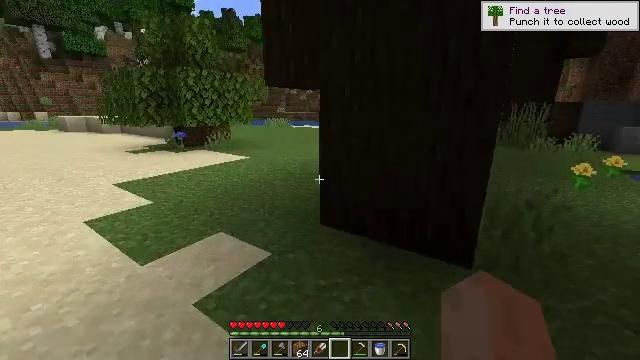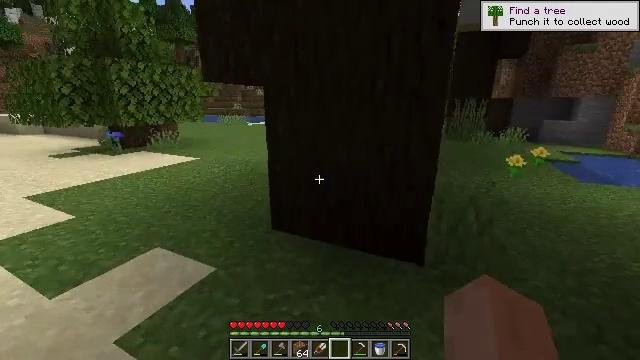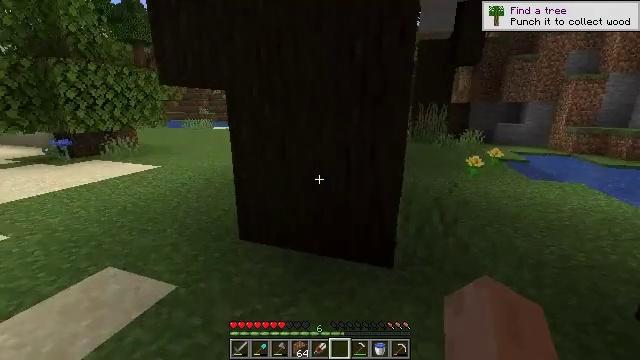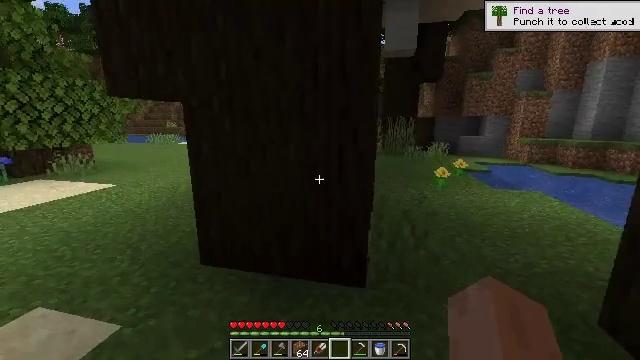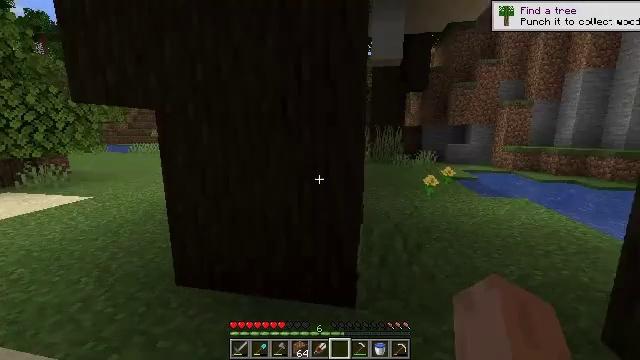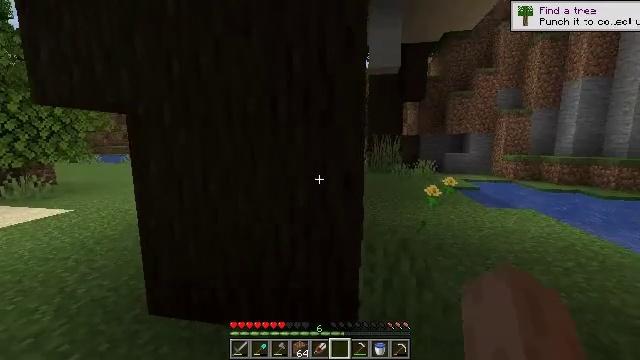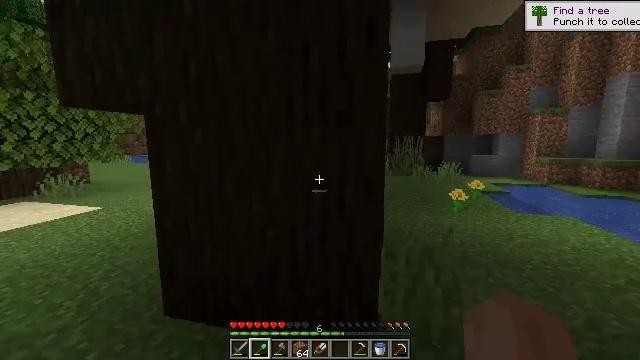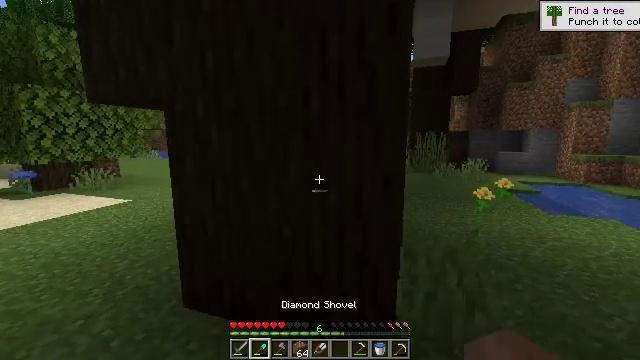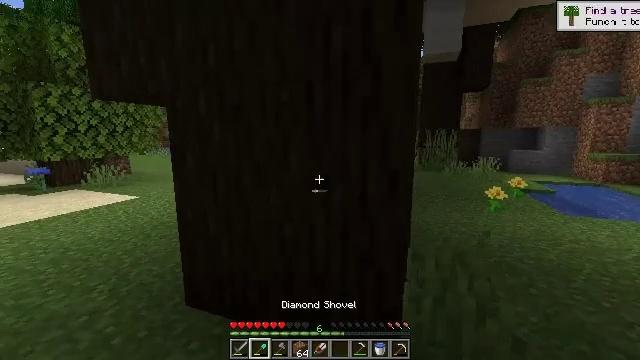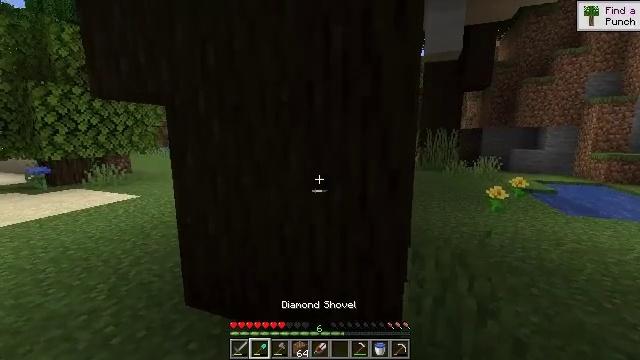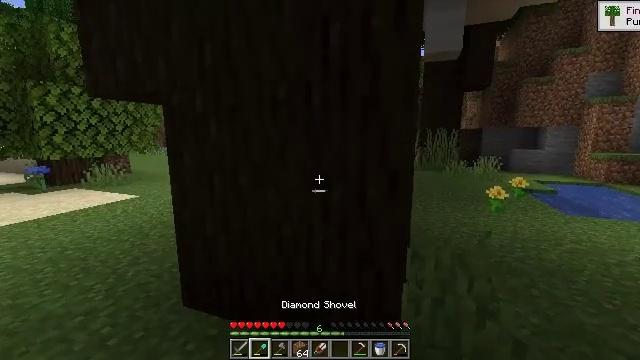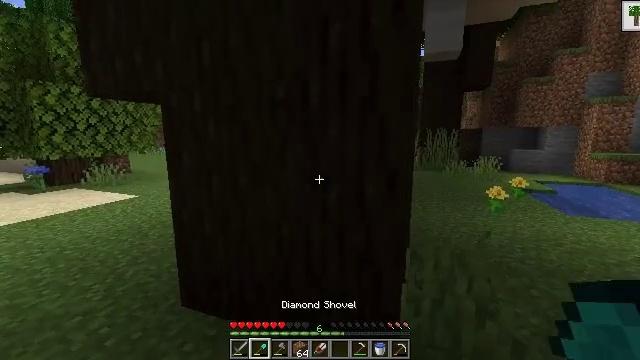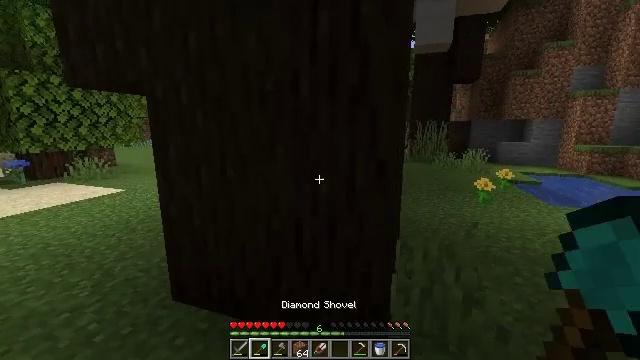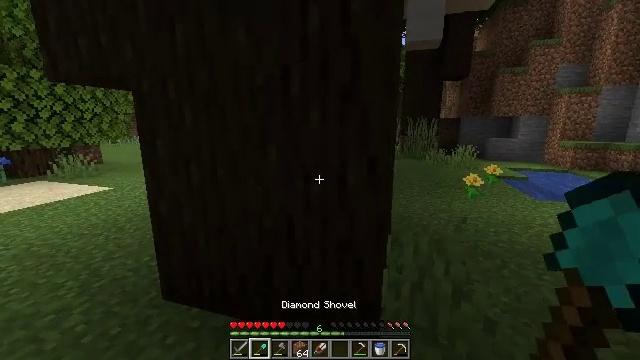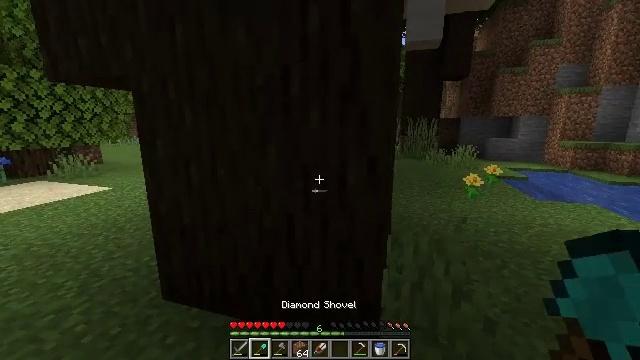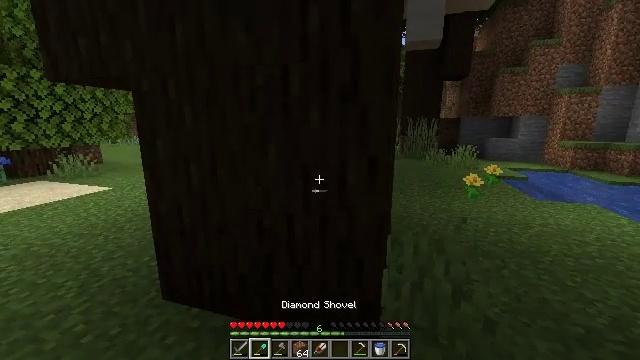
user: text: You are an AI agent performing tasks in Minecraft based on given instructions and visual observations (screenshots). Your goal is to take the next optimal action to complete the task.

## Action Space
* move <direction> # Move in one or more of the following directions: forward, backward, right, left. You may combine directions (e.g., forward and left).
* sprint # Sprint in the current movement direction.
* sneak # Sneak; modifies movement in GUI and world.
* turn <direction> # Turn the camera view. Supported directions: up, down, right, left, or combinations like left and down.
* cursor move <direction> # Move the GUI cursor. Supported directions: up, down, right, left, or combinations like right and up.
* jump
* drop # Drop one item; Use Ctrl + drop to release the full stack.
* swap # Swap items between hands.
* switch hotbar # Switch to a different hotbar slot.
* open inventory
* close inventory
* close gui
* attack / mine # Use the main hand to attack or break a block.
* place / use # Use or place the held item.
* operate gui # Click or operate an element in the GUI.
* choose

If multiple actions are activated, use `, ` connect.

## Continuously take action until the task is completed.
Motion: motion action
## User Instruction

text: Harvest dark oak log for resources.
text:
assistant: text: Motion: move forward and move right, turn right
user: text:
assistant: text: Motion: move forward and move right, turn right
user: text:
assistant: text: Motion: move forward, turn right and up
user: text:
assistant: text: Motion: move forward, turn right and up
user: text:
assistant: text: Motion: move forward, turn up
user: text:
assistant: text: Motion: turn left, switch to hotbar 2
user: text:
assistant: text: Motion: turn left, switch to hotbar 2
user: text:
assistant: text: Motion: turn left, switch to hotbar 2
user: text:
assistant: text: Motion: switch to hotbar 2
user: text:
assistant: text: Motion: switch to hotbar 2
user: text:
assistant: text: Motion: no_op
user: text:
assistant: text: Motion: turn right and down
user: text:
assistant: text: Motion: turn right
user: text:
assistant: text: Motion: no_op
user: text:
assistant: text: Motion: no_op
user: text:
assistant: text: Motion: no_op
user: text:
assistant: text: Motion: switch to hotbar 3
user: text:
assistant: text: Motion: switch to hotbar 3
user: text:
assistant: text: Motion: switch to hotbar 3
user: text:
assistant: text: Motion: switch to hotbar 3
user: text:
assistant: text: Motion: no_op
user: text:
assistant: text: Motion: no_op
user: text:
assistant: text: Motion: no_op
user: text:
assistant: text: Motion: no_op
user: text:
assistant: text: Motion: turn up
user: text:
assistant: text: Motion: turn left and up
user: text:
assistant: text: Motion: turn left and up
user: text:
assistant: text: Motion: turn left and up
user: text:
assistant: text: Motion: turn left and up
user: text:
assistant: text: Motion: no_op